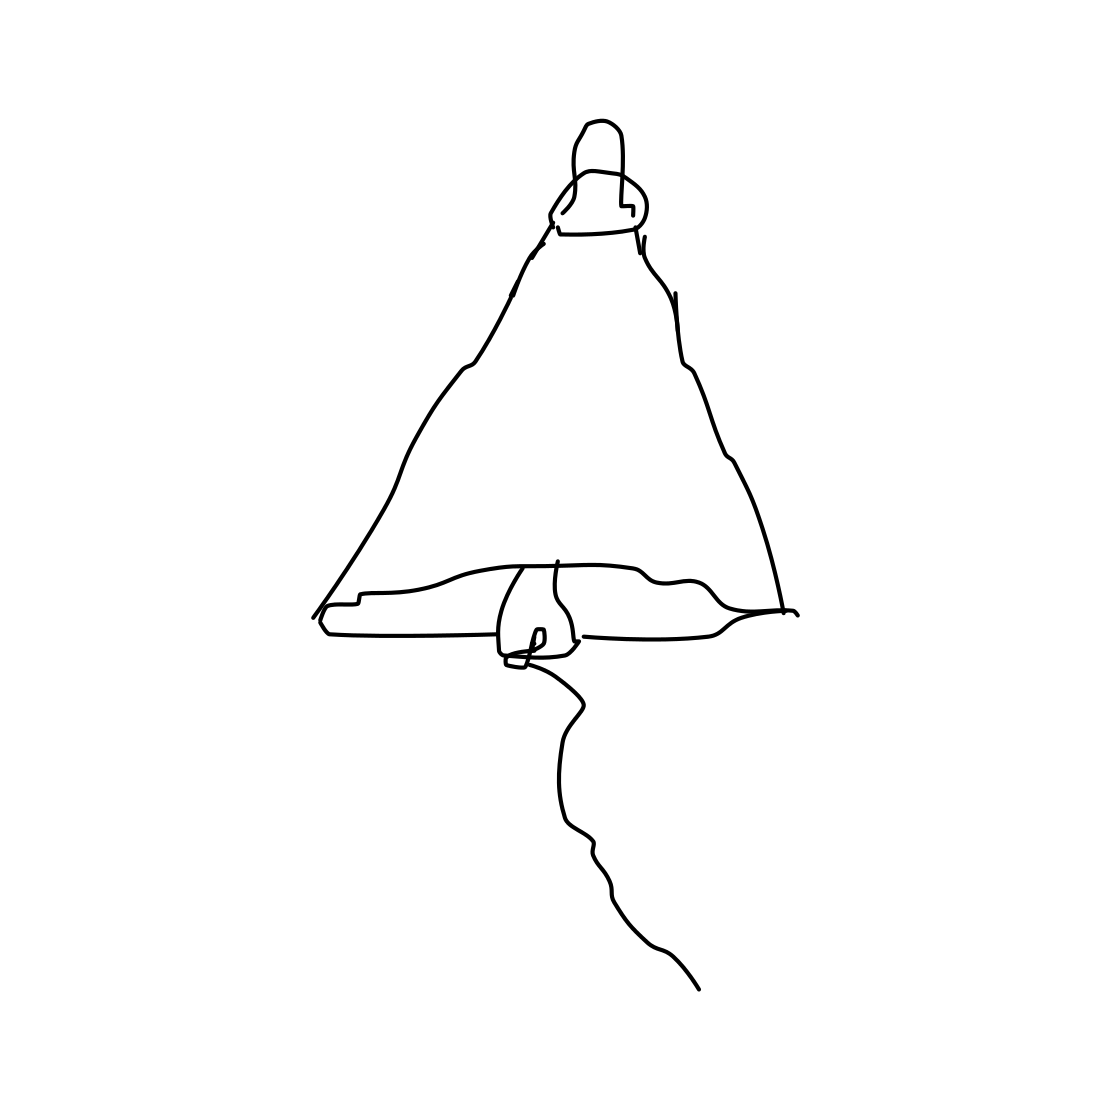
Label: bell